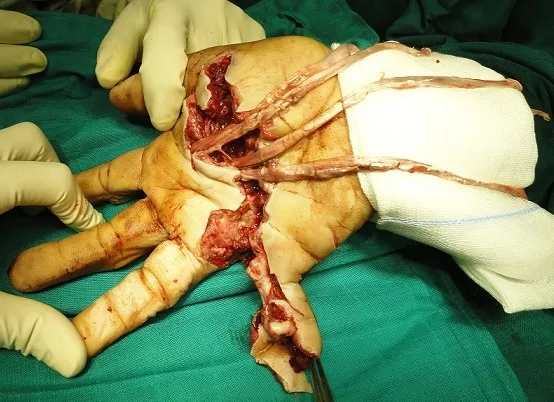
Surgical view of the right hand showing laceration of the 2nd and 3rd flexor tendons, after extensive debridement of non-viable tissue, abundant lavage and removal of foreign body.
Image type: medical_photograph (other_medical_photograph)